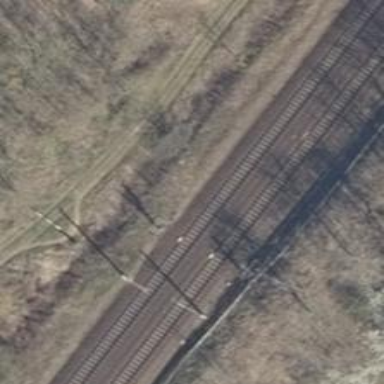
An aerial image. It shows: Light signal at railway crossing.